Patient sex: M
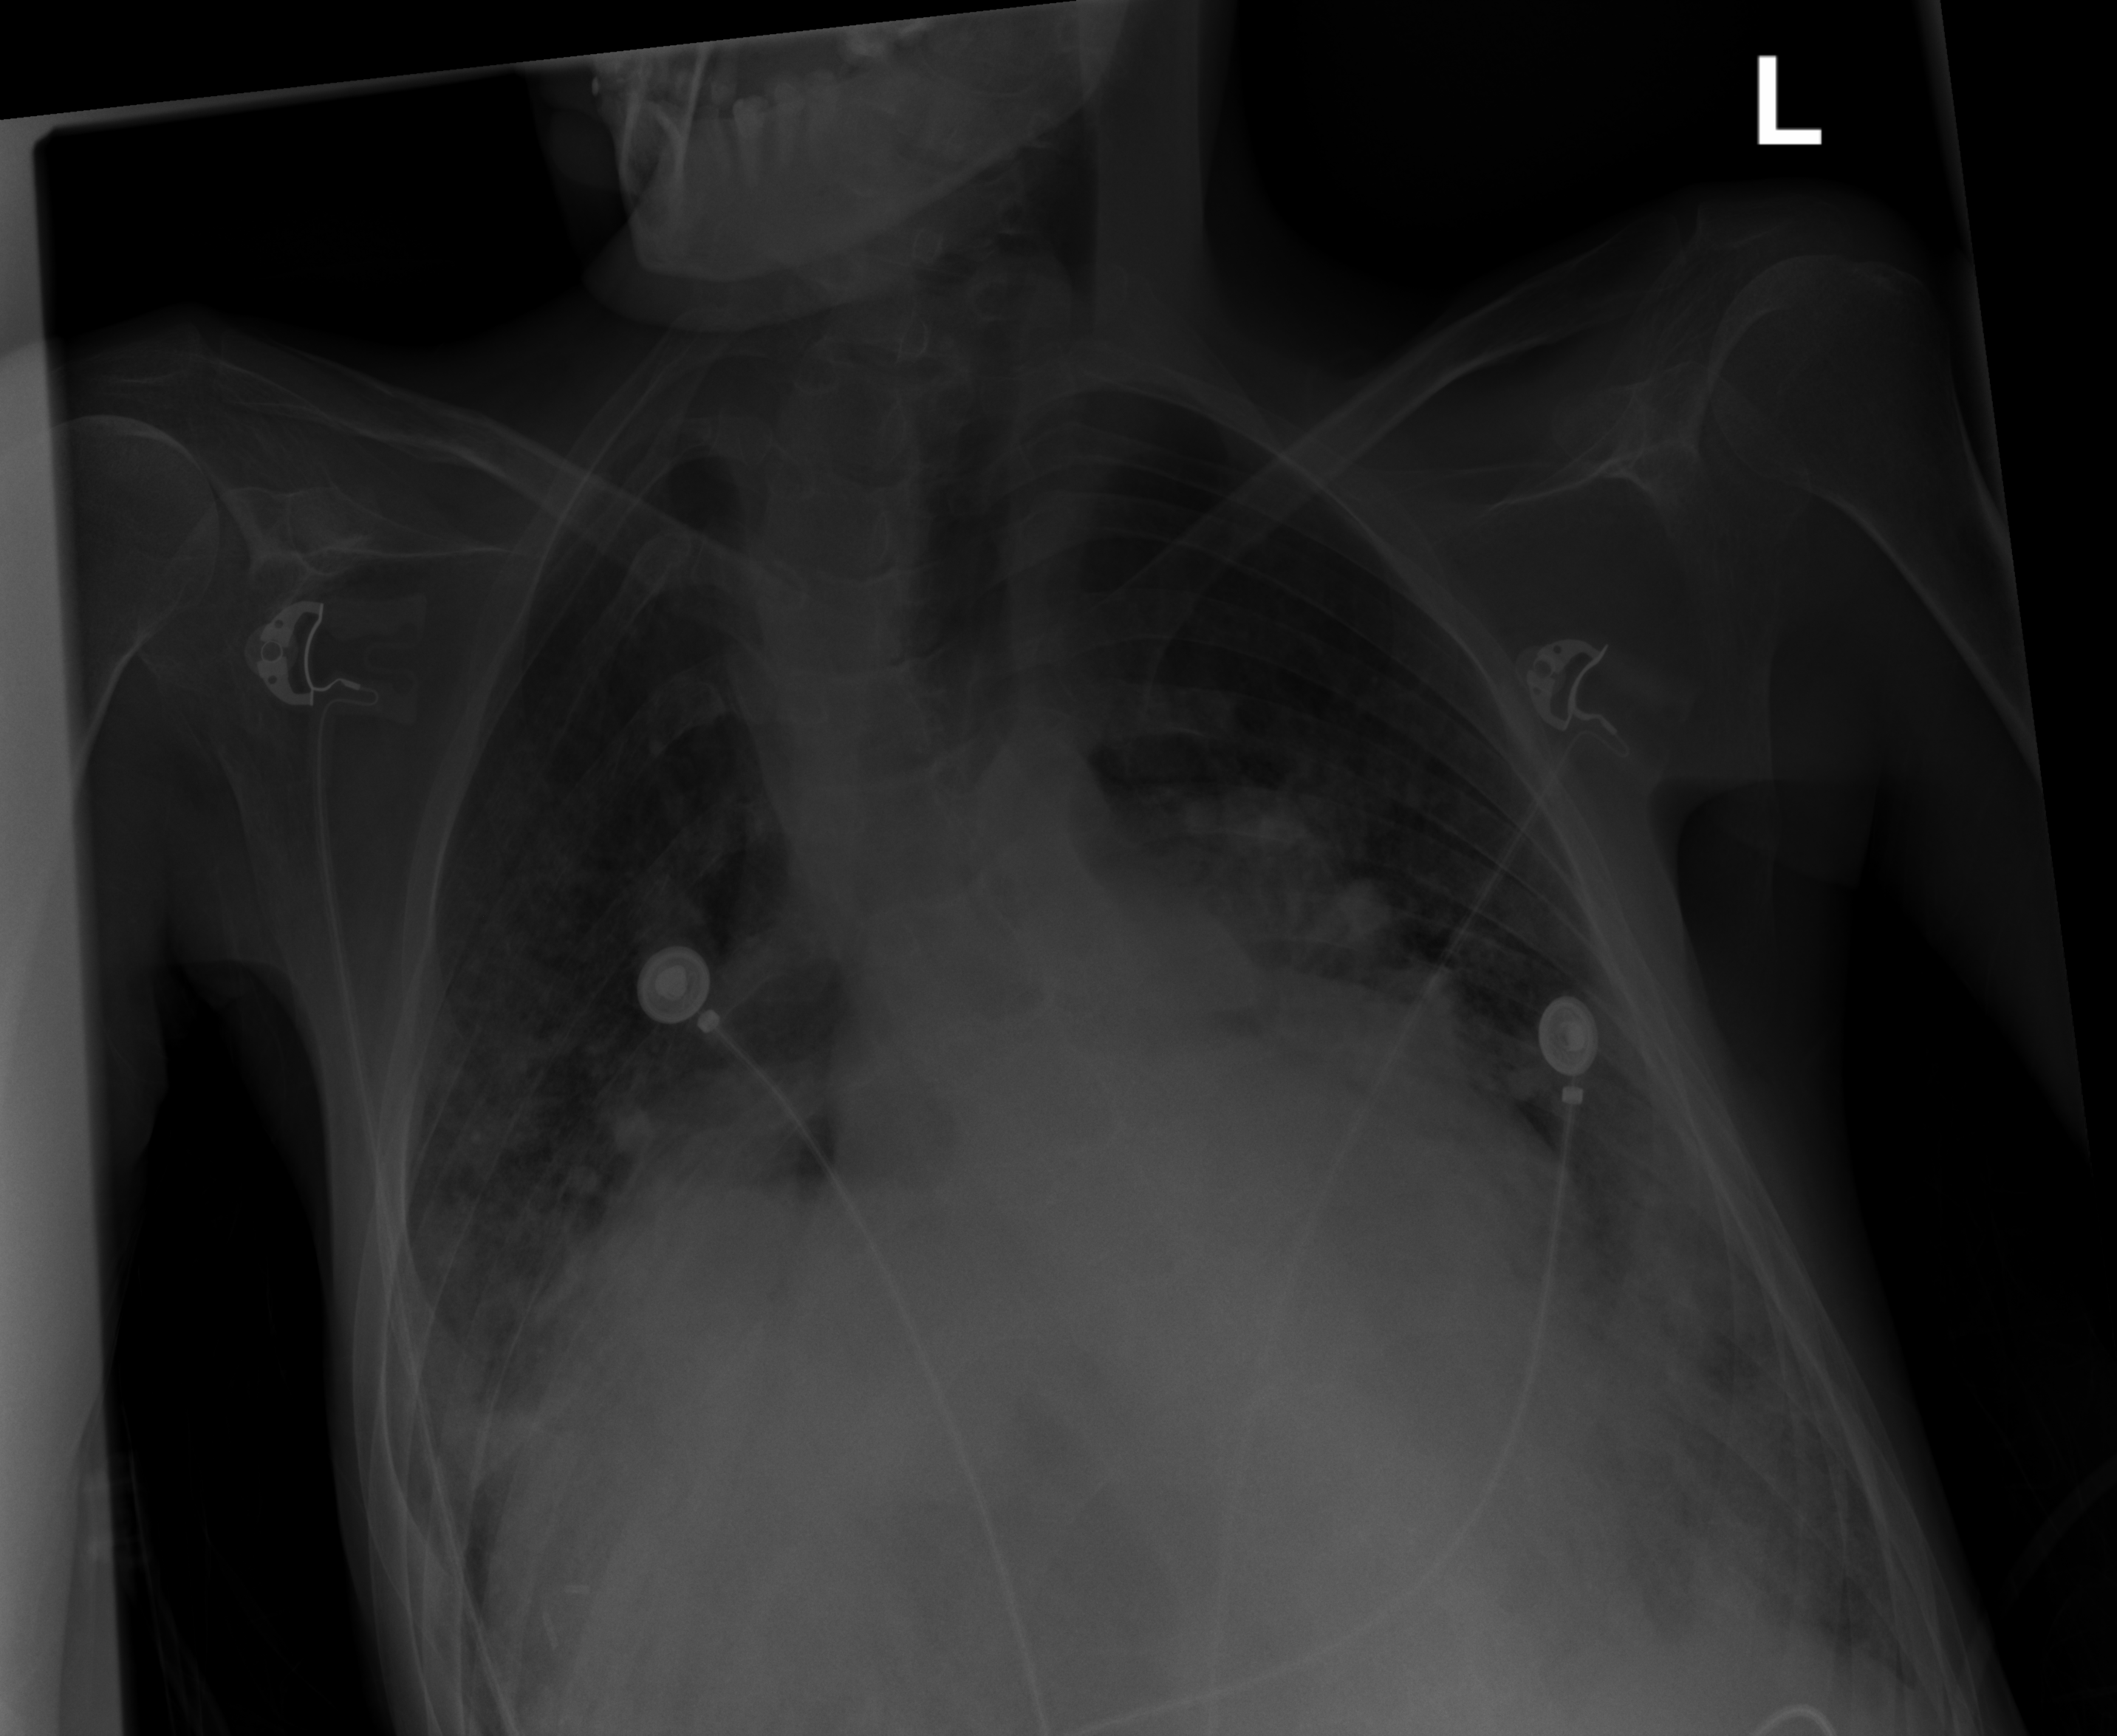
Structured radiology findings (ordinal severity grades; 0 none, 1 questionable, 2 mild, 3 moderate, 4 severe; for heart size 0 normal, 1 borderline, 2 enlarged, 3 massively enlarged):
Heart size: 3
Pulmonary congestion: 3
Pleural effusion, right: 1
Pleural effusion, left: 1
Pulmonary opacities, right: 3
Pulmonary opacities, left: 3
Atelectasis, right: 0
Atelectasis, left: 0